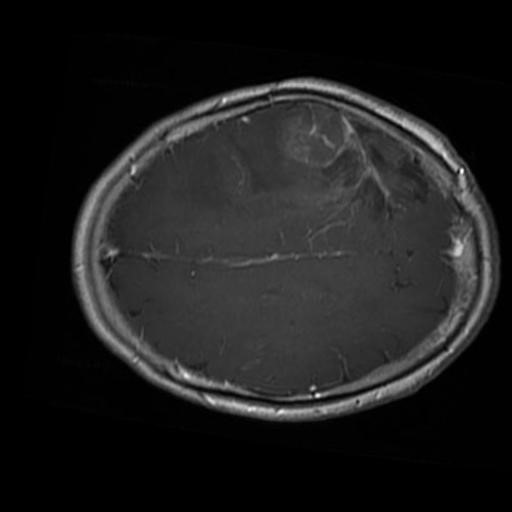
Label: brain_glioma